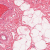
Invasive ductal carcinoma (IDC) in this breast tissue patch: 0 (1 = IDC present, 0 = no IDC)